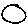
Label: circle